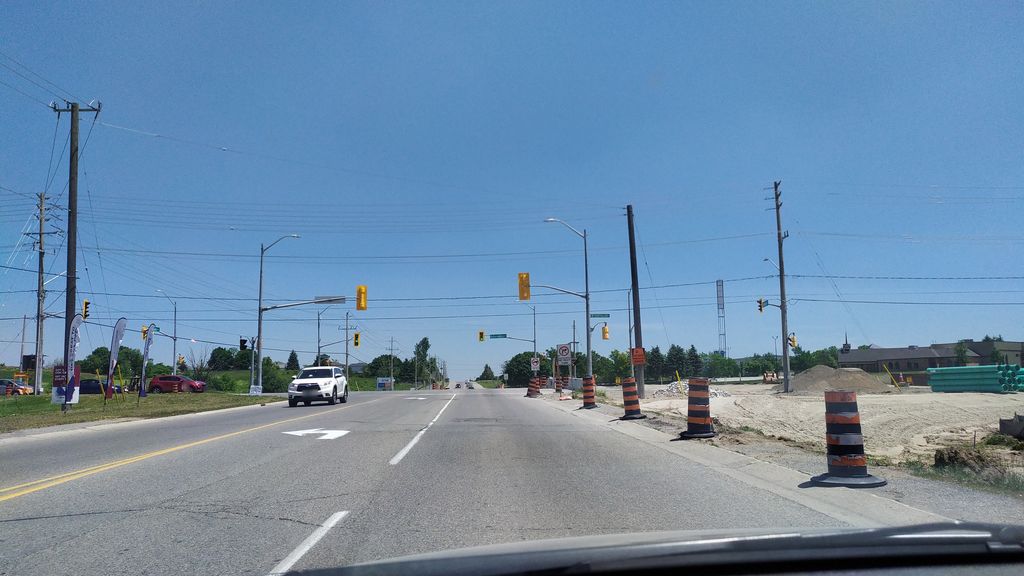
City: kitchener-waterloo